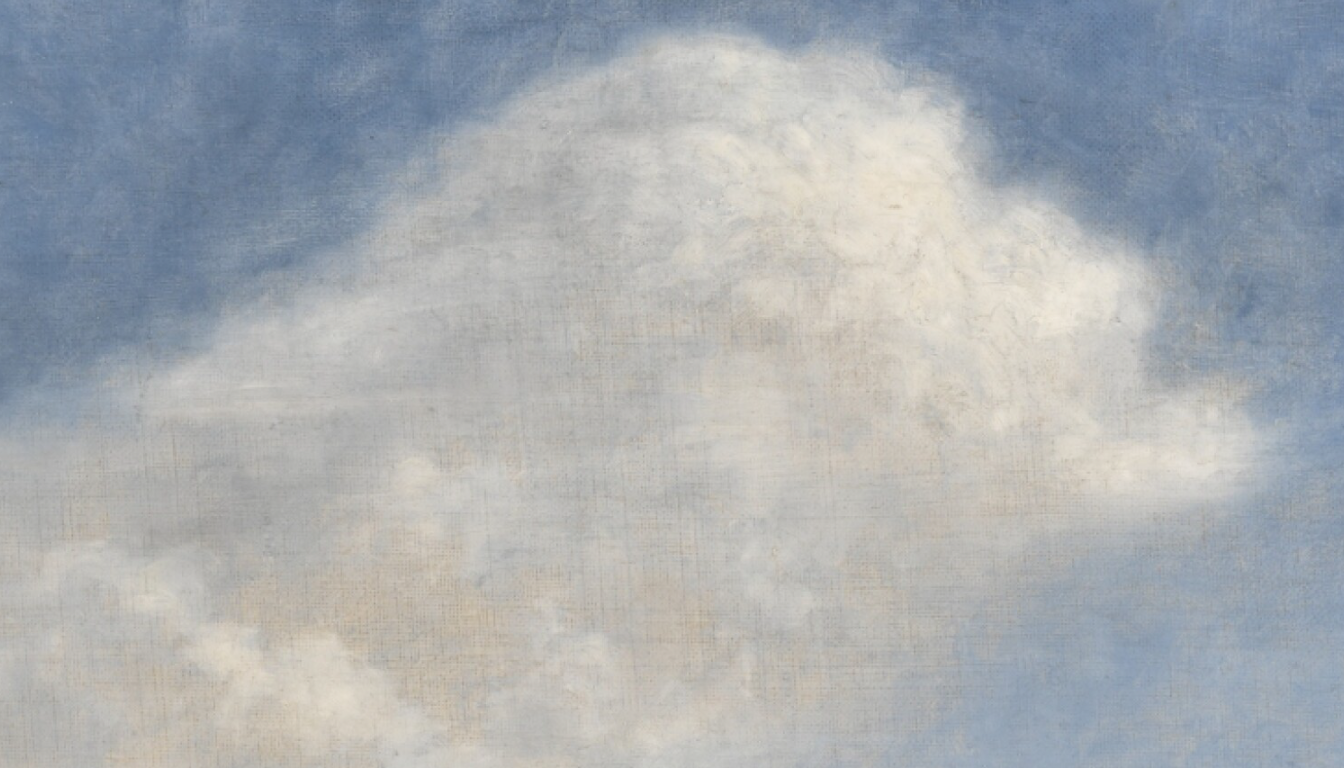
landscape painting, wide, overcast daylight, large white cumulus cloud dominates the center of a pale blue sky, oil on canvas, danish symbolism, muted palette